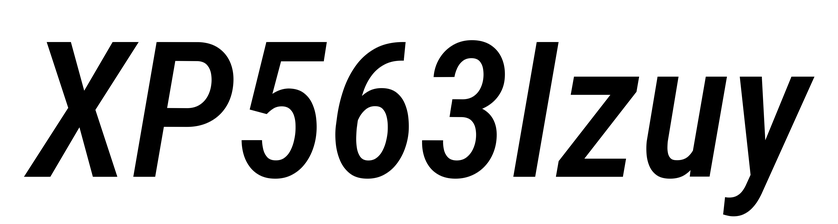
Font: Roboto-Italic_Condensed_Medium_Italic